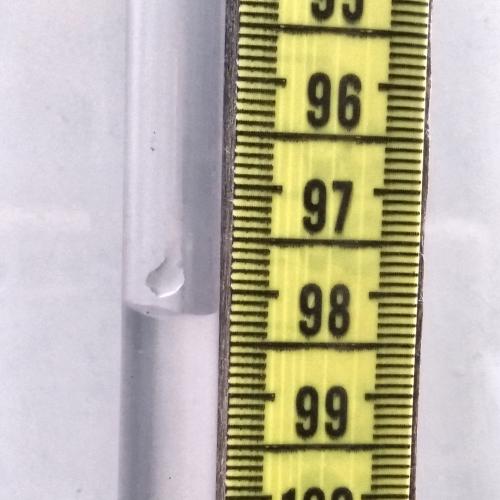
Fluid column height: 98.2 cm